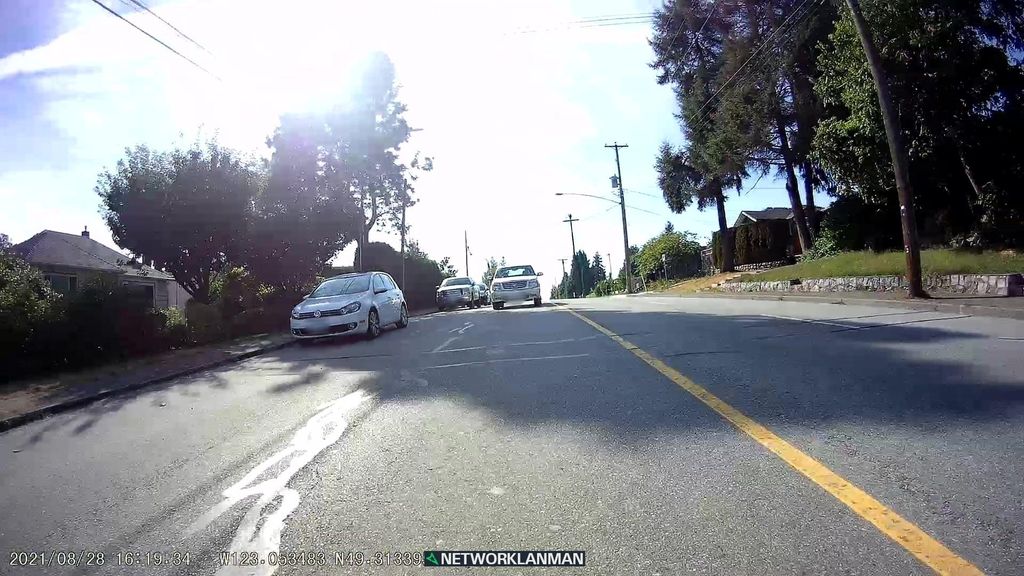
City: vancouver